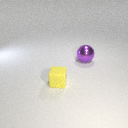
small yellow rubber cube in front of large purple metal sphere